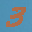
Label: 3